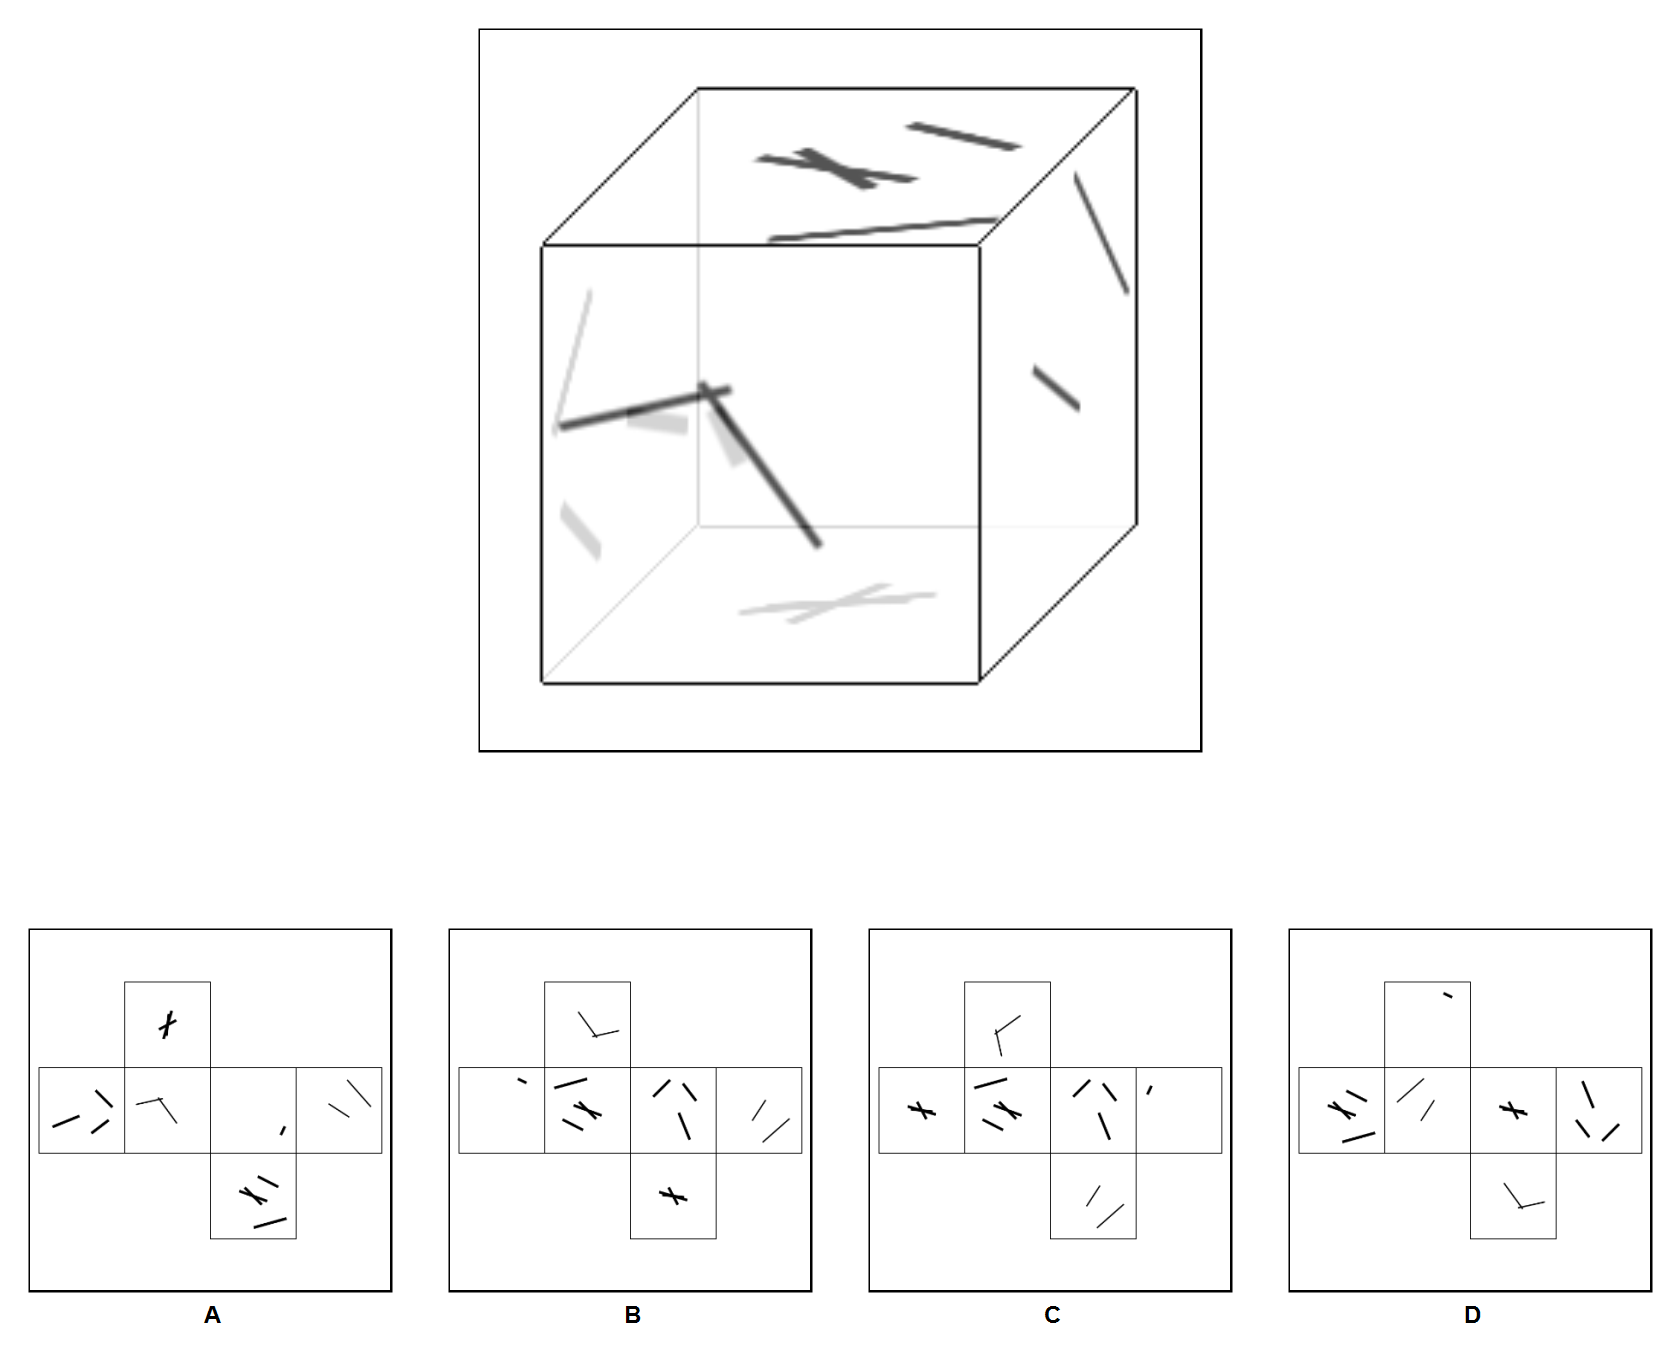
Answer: D